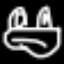
Label: frog